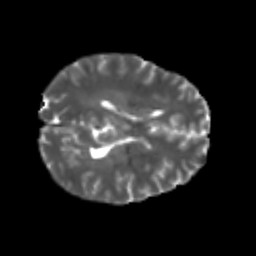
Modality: T2w
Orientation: axial
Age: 20
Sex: male
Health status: healthy
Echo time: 0.074 s